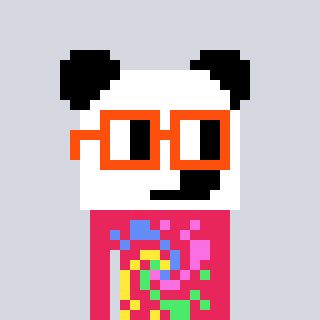
a pixel art character with square orange glasses, a panda-shaped head and a redpinkish-colored body on a cool background